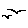
Label: bird